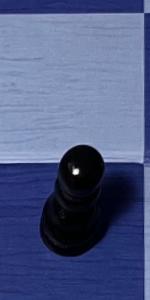
Label: Pawn_Black